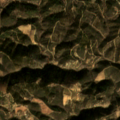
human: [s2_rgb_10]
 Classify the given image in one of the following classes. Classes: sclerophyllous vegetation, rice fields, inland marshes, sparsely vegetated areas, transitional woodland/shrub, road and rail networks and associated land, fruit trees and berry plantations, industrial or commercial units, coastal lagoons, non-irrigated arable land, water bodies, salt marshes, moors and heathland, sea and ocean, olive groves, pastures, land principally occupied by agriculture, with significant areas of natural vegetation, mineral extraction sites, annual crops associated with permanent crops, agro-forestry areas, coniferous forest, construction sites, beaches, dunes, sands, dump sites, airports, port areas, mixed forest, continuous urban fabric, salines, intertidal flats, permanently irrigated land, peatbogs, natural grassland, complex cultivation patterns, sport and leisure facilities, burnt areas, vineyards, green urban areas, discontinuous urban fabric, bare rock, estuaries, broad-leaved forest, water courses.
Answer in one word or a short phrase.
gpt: complex cultivation patterns, land principally occupied by agriculture, with significant areas of natural vegetation, moors and heathland, transitional woodland/shrub